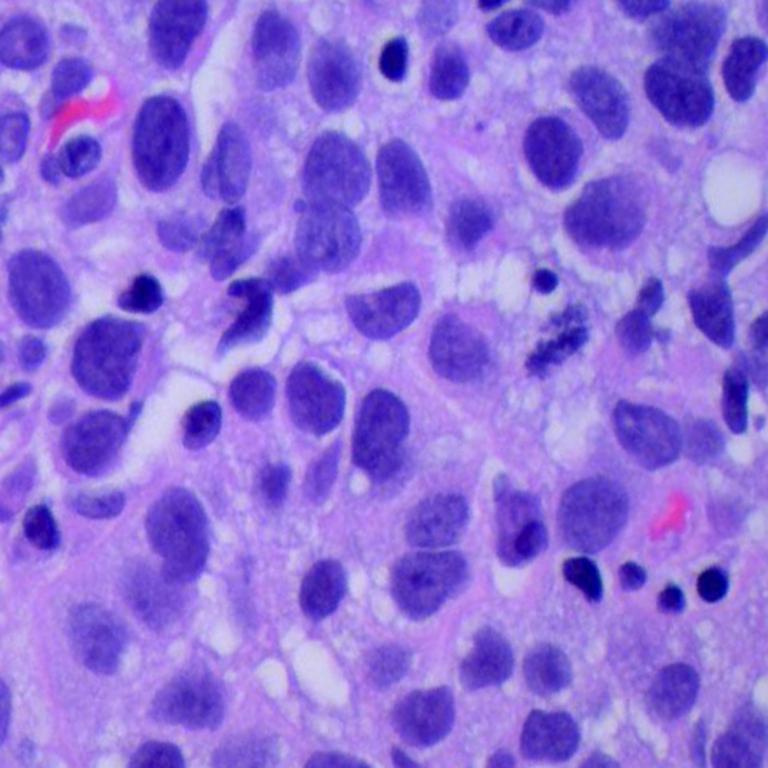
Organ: lung
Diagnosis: squamous carcinomas